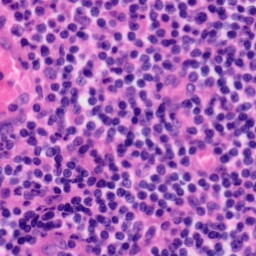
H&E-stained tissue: Tonsil